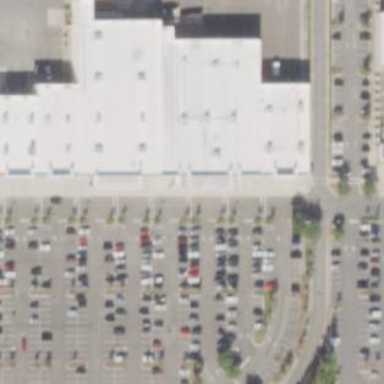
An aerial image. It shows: Department store building.